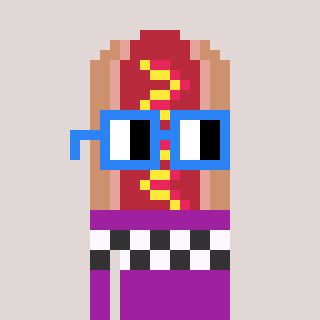
a pixel art character with square blue glasses, a hotdog-shaped head and a magenta-colored body on a warm background